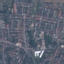
Label: Residential